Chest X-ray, PA view. Patient: 63 years old, sex F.
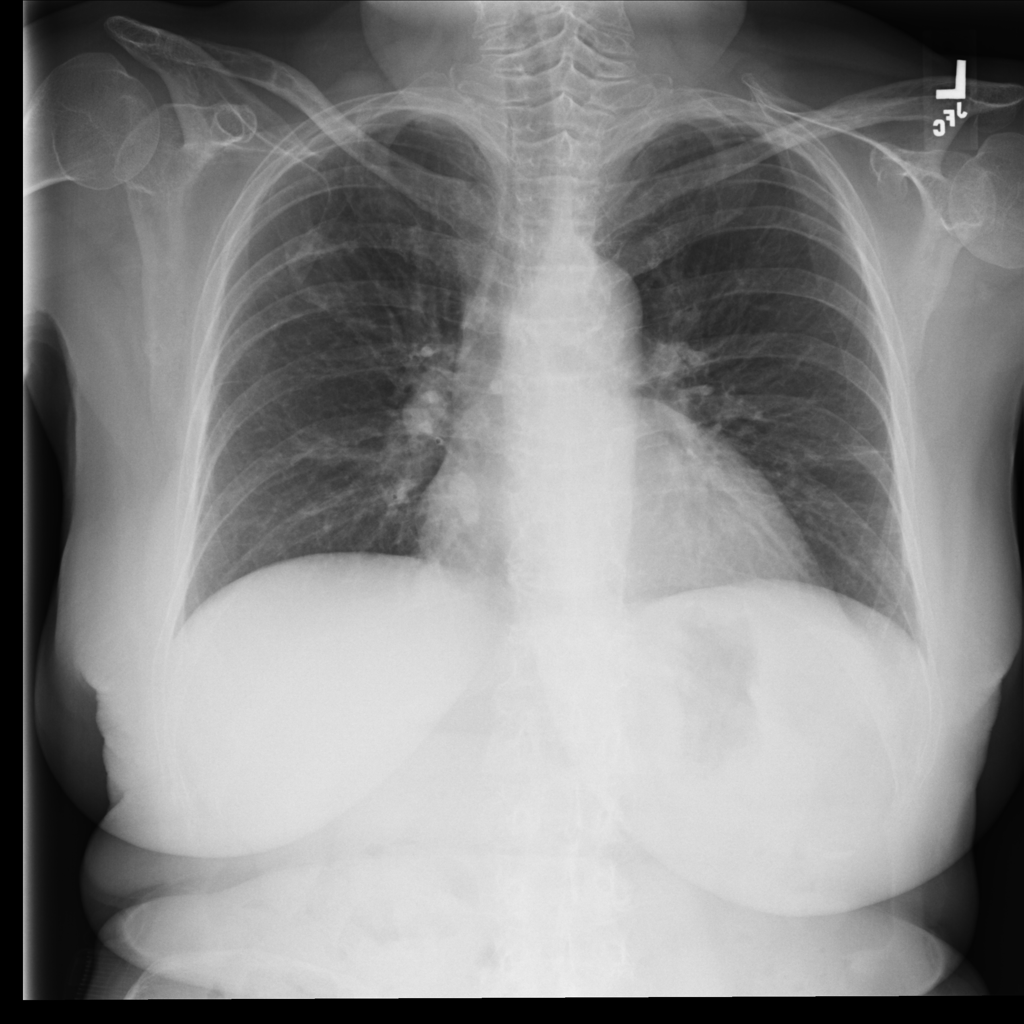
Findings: No Finding